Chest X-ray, PA view. Patient: 62 years old, sex F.
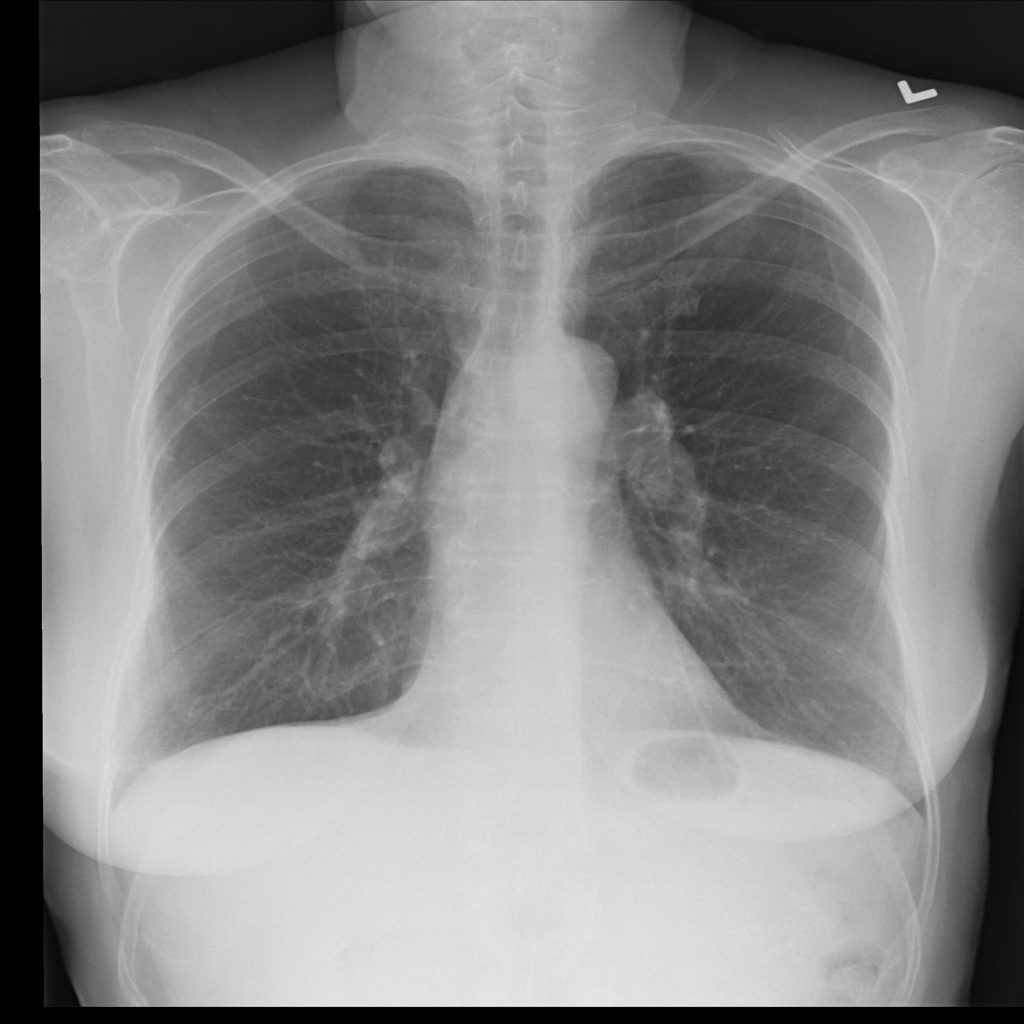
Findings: No Finding